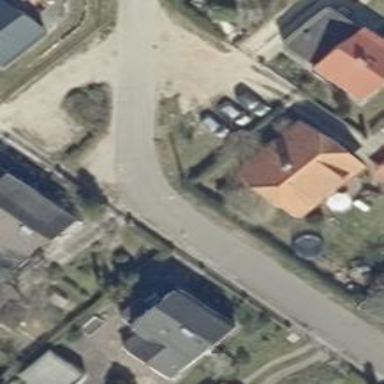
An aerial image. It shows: Residential road with asphalt surface.